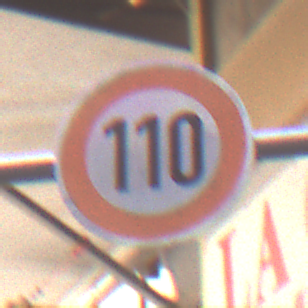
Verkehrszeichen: Geschwindigkeit110
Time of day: MorningAfternoon
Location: Outdoor (Urban)
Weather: Clear
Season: NotSpecified
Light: Natural